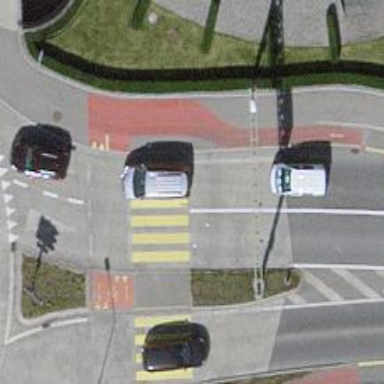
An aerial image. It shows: Uncontrolled zebra crossing with pedestrian island.